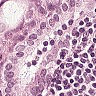
Metastatic tissue present: yes